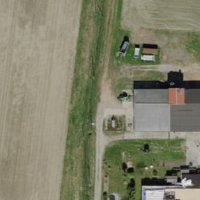
EUNIS habitat code: 52
Species observed at this site:
Buteo buteo
Cyperus esculentus
Columba livia